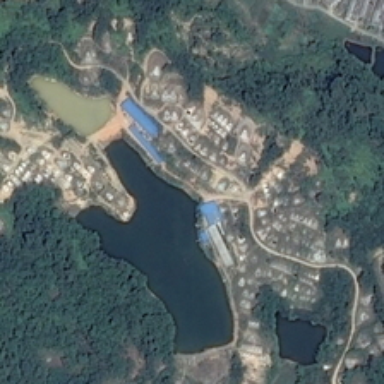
This is an overlooking the figure of a place .